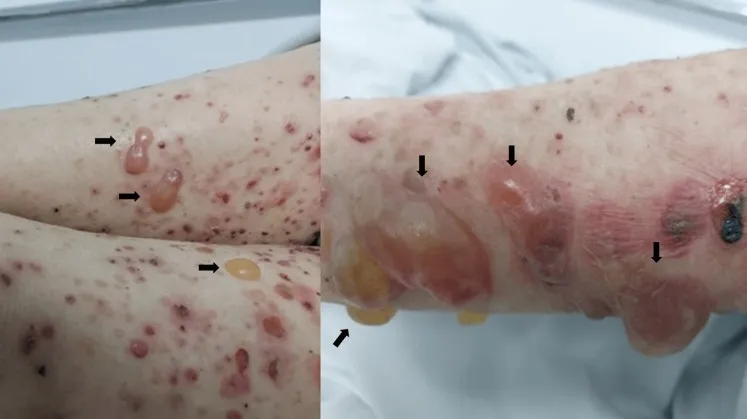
General characteristics of BP.
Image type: medical_photograph (skin_photograph)